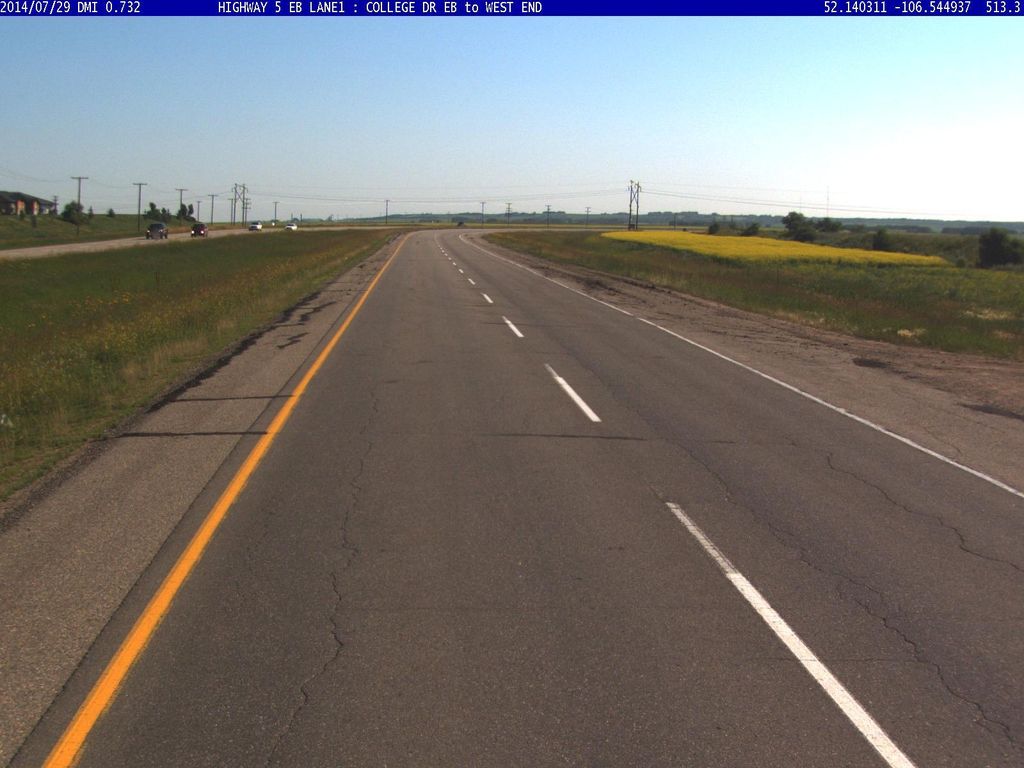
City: saskatoon